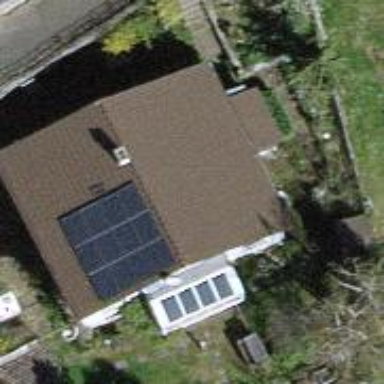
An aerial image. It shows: Solar photovoltaic panel generator.